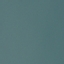
Land use / land cover class: SeaLake